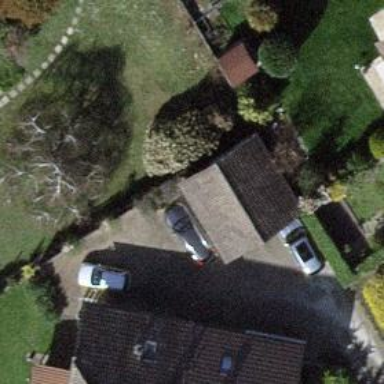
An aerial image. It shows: Garage building.